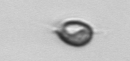
Label: Acanthoica_quattrospina